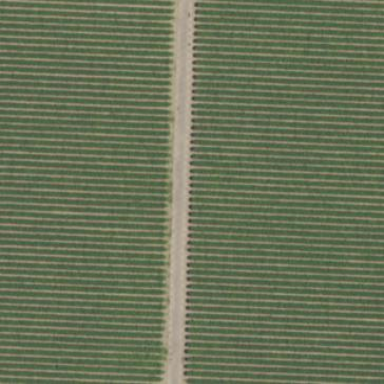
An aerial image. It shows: Vineyard growing grapes.